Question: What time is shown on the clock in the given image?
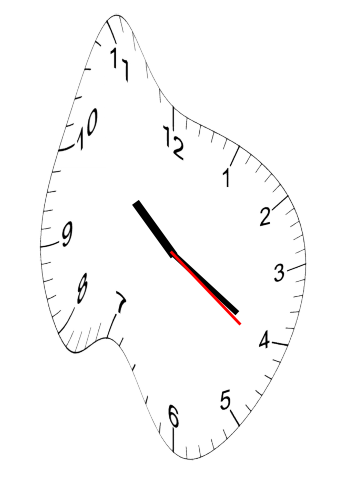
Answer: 10:20:21